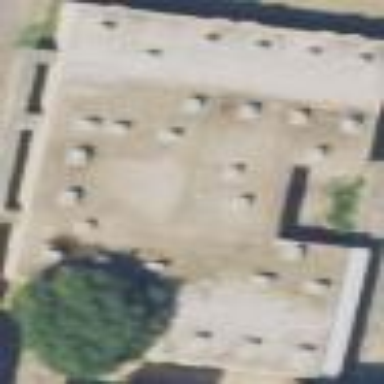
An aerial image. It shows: School building.